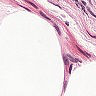
Metastatic tissue present: no